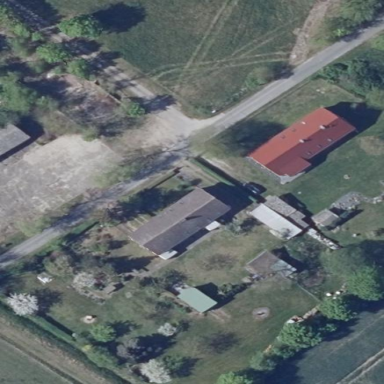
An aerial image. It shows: Farmyard area.